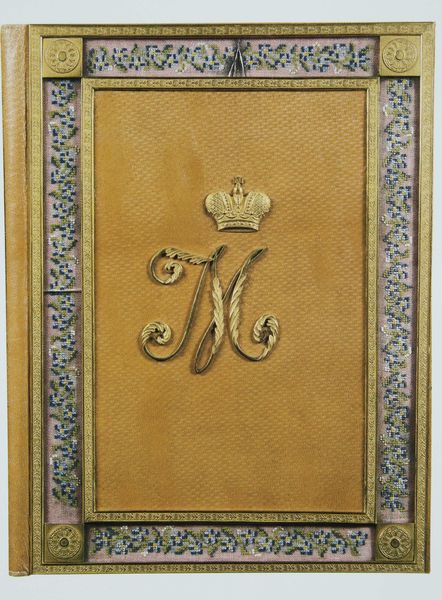
Titel: Schreibmappe von Maria Fjodorowna
Standort: St. Petersburg
Institution: Schloss Pawlowsk
Schlagwörter: blau, gelb, grün, ocker, blumen, braun, grau, holz, rücken, schmuck, symbol, zeichen, beige, muster, ornament, bibel, rahmen, silber, signatur, gold, stickerei, blatt, girlande, pflanze, krone, rosa, kreis, ranken, relief, schrift, papier, ecke, hellgrün, lila, violett, rand, blue, crown, fancy, feathers, king, könig, bordüre, gilded, golden, green, secret, wall, yellow, dekor, floral, ornamente, verzierung, flowers, pattern, pink, glatt, foto, fotografie, photographie, rechtecke, deckel, buch, vergoldet, rechteck, form, initialen, monogramm, buchstabe, buchstaben, kreise, initiale, schachtel, insignie, einlegearbeit, buchdeckel, einband, photo, verziert, aufschrift, ecken, wappen, geometrisch, schnörkel, initialien, bucheinband, wood, etui, flower, silver, farbfoto, rosette, einfarbig, leder, metal, königin, siegel, mittelfeld, decoration, frame, gilt, color, purple, outline, kanten, einfassung, ziseliert, quadrat, verzierungen, jacket, lettern, twist, rosetten, insignien, letters, dokument, door, mäander, letter, marble, royal, doppelrahmen, leaves, design, maximilian, rectangle, square, geschmückt, rasterung, box, engraving, crest, seal, circle, circles, initial, cloth, coin, book, eingerahmt, leaf, four, majuskeln, kunstvoll, codex, calligraphy, bronze, kodex, border, royalty, photograph, vine, book cover, buchkunst, detailing, embossing, handschrft, michael jackson, monogram, rssterung, signium, manuscript, wheat, leather, monarchy, queen, pages, lavender, framed, monarch, album, m, corner, enamel, plaque, foderseite, momgramm, details, title, edge, handwriting, corners, cover, alphabet, name, h, bound, beads, characters, strip, verzeiert, buchsatbe, kings, gh, sheaves, cursive, binding, em, book jacket, lavendar, king m, queen m, fany, fnrj, th, letter m, jm, monorams, monograms, pagers, golde, medalian, floweres, gileded, digitization, digitizw, digitize, gold coins, krowne, krown